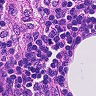
Metastatic tissue present: no